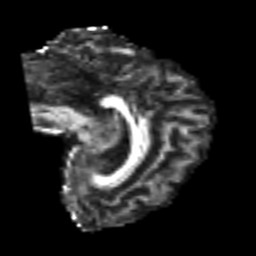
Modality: FA
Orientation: sagittal
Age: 50
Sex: female
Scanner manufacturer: siemens
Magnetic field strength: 3 T
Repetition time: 4.999 s
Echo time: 0.07946 s